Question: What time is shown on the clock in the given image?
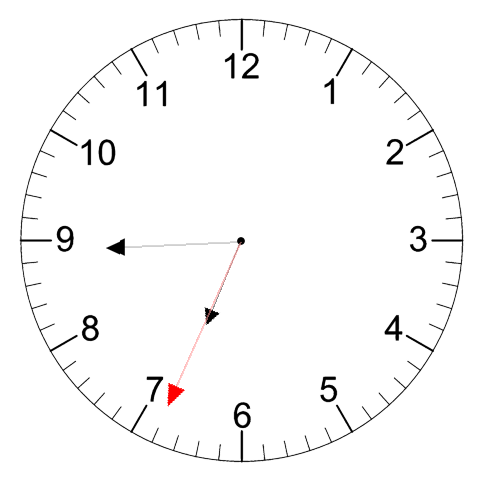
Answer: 06:44:34